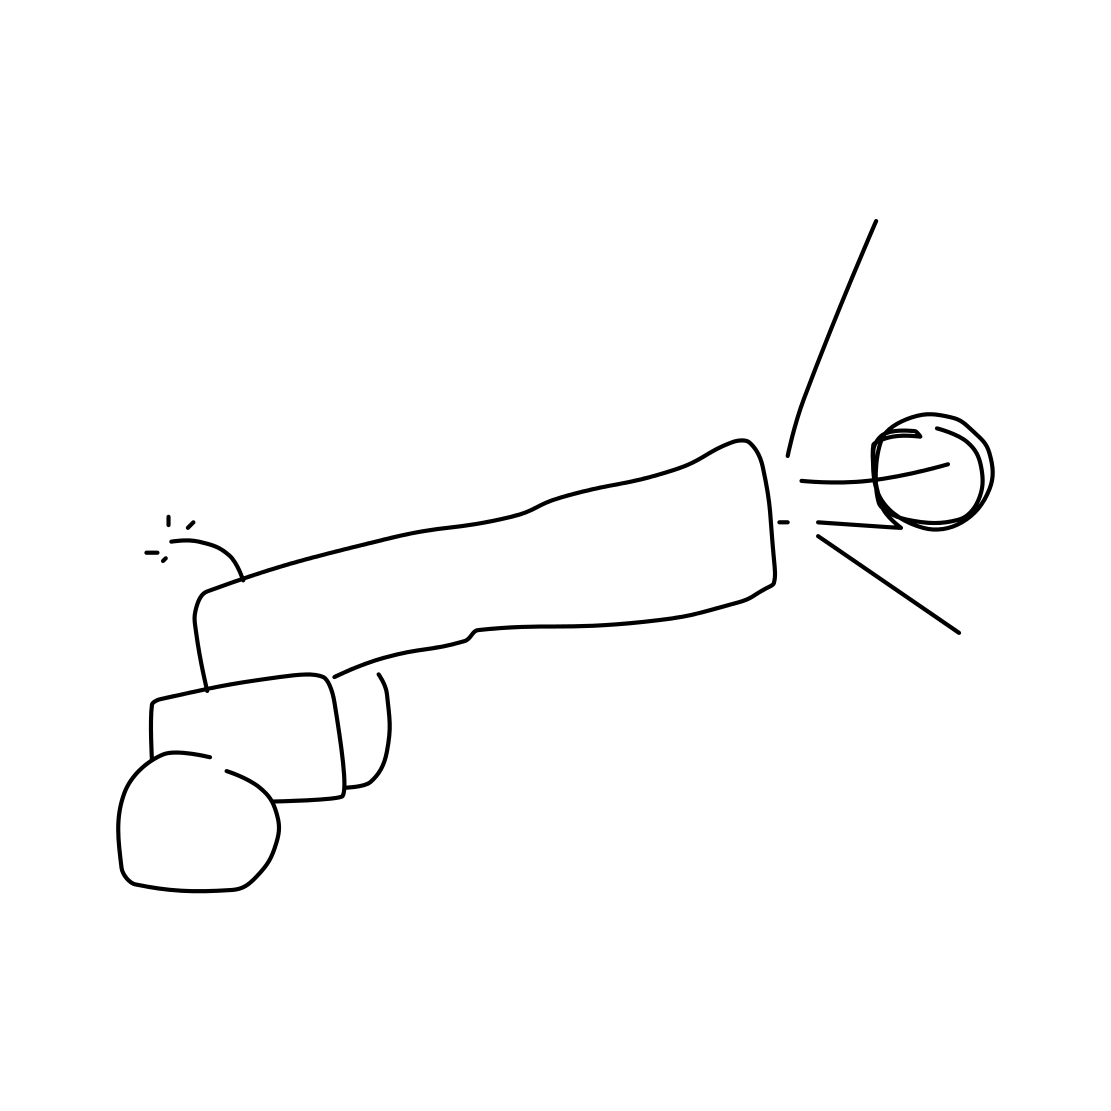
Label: cannon